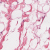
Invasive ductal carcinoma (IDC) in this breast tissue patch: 0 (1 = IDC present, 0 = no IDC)